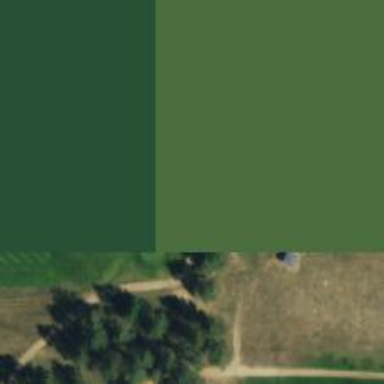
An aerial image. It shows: Footway that serves as golf path.